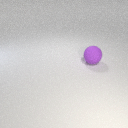
large purple rubber sphere